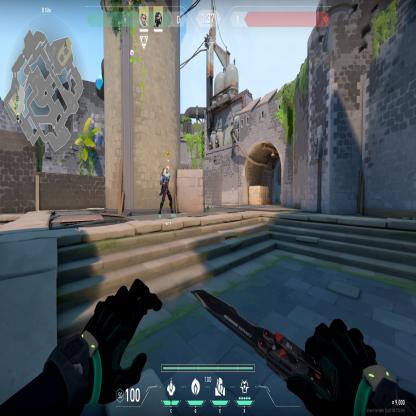
Label: teammate